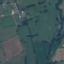
Land use / land cover class: Pasture